Снимок (см. рисунок) сделан однолинзовым объективом с фокусным расстоянием $F=4~см$.  Фотография увеличена в $n=10$ раз.
Определите приблизительно расстояние между предметами в натуре, например расстояние $l_{0}$ от объектива до окна, расстояние $l$ от окна до мостика, высоту $h$ объектива над подоконником.
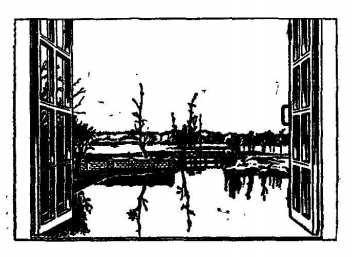
Решение: $$ h \approx 45~см; $$ $$ l_{0}=f \frac{h}{h^{\prime}}=3.7~м; $$ $$ l \approx 107~м. $$
Темы:
T, Оптика, Геометрическая оптика, Обработка фотографии, Всероссийские